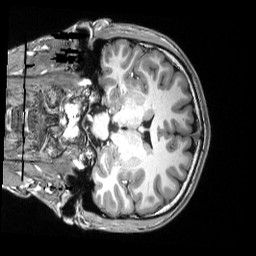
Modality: T1w
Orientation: coronal
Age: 20
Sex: male
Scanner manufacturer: siemens
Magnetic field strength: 3 T
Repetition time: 2.53 s
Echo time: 0.0033 s